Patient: sex M, age 35
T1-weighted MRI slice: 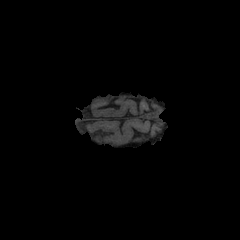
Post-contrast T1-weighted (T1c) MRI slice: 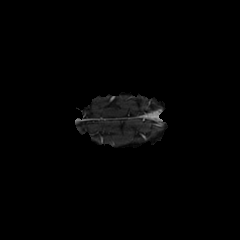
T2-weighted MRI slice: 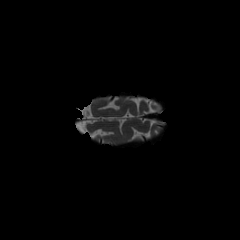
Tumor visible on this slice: no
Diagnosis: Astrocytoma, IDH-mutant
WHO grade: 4